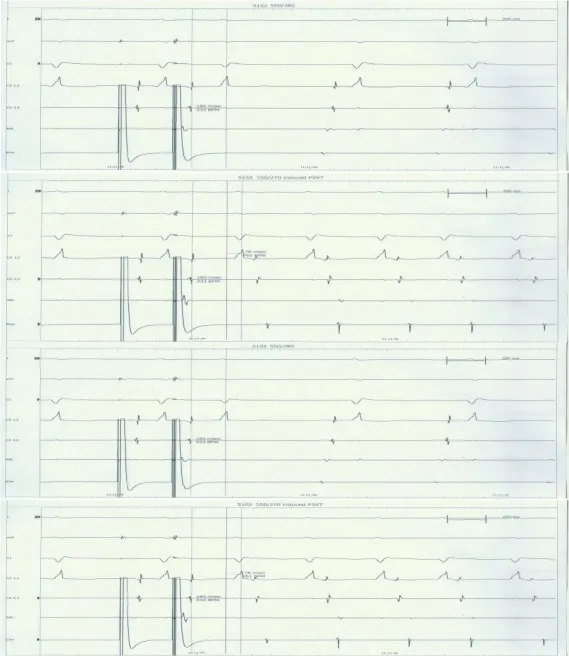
After a certain time of ablation, under almost the same condition of right atrial programmed S1S2 at 550/270 ms as before ablation (500/280 ms), atrioventricular conduction jump phenomenon occurred (78ms prolonged), and the same paroxysmal tachycardia induced. This suggested that the reentry started from antegrade slow conduction.
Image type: electrography (ekg)